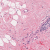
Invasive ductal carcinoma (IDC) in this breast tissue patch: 0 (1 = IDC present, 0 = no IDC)